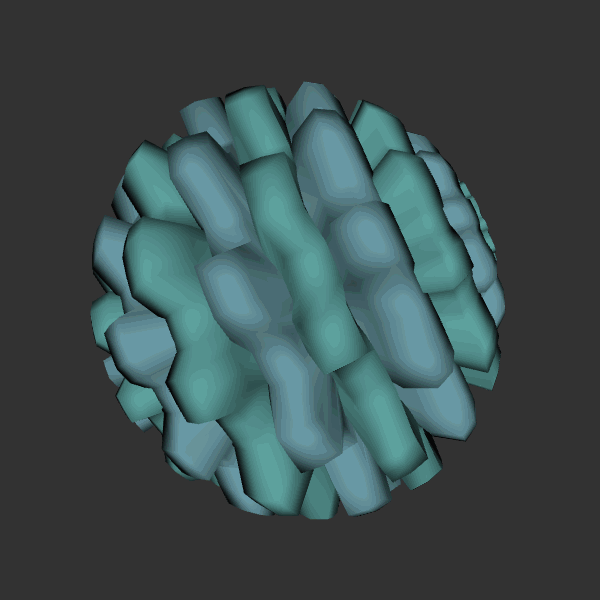
Background: dark